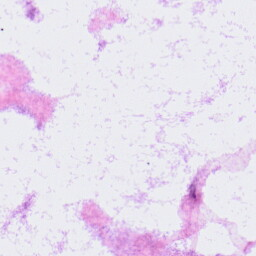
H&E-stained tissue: LymphNode